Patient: sex F, age 66
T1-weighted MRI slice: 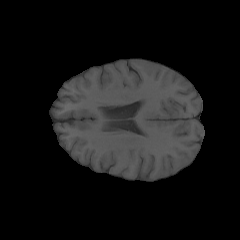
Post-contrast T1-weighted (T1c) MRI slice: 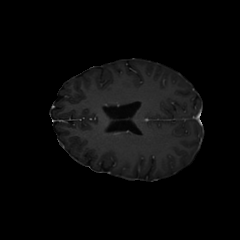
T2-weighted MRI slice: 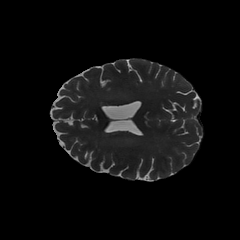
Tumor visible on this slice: no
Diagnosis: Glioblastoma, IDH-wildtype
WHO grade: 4